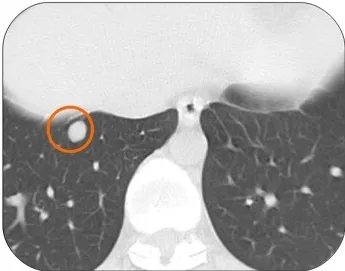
The patient was on drug holiday from June 2016 to April 2018 when the same lesion started to grow again (C).
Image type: radiology (ct)